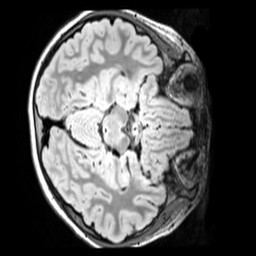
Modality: FLAIR
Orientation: axial
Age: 10
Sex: female
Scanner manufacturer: siemens
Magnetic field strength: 3 T
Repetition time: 5 s
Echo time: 0.388 s